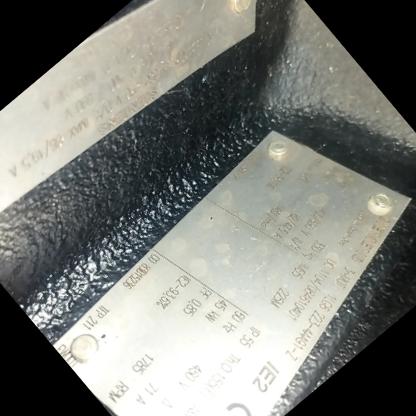
Klasa: tabliczka-znamionowa